【题型】填空题　【知识点】立体几何　【难度】medium
在矩形 $ABCD$ 中，$AB = \sqrt{3}$，$AD = 1$，点 $E$ 在 $CD$ 上，现将 $\triangle AED$ 沿 $AE$ 折起，使平面 $AED \perp$ 平面 $ABC$，当 $E$ 从 $D$ 运动到 $C$ 时，则点 $D$ 在平面 $ABC$ 上的投影点的轨迹长度为 \underline{\hspace{3cm}}．
【解答】
\noindent
【答案】$\dfrac{\pi}{3}$

\vspace{1em}

\noindent
【详解】

\noindent
设将 $\triangle AED$ 沿 $AE$ 折起后得到的平面为平面 $AD'E$，

\noindent
在矩形 $ABCD$ 中，过 $D$ 作 $DF \perp AE$，垂足为 $F$，

\noindent
旋转后 $D'F \perp AE$，故 $\angle DFD'$ 为二面角 $D-AE-D'$ 的平面角，

\noindent
因平面 $AED \perp$ 平面 $ABC$，$\angle D'FD = 90^\circ$，故 $D'F \perp DF$，

\noindent
而 $D'F \perp AE$，$DF \cap AE = F$，$DF, AE \subset$ 平面 $ABCD$，

\noindent
故 $D'F \perp$ 平面 $ABCD$，故 $F$ 为 $D'$ 在平面 $ABCD$ 上的射影，

\noindent
因为 $DF \perp AE$，故 $F$ 在以 $AD$ 为直径的半圆上（如图所示，去除 $D$），

\noindent
连接 $AC$，交半圆于 $s$，

\noindent
因为 $AD = 1$，$AB = \sqrt{3}$，故 $\angle DAC = 60^\circ$，故 $F$ 在劣弧 $\overset{\frown}{DS}$（去除 $D$）上，

\noindent
其长度为 $\dfrac{2}{3} \times \pi \times \dfrac{1}{2} \times 1 = \dfrac{\pi}{3}$，

\noindent
故答案为：$\dfrac{\pi}{3}$

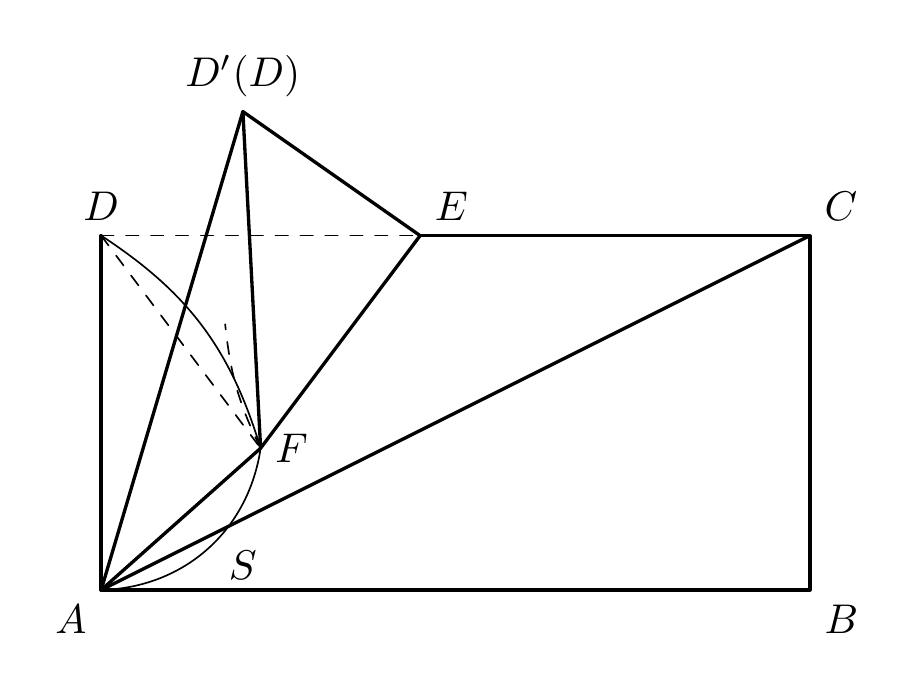